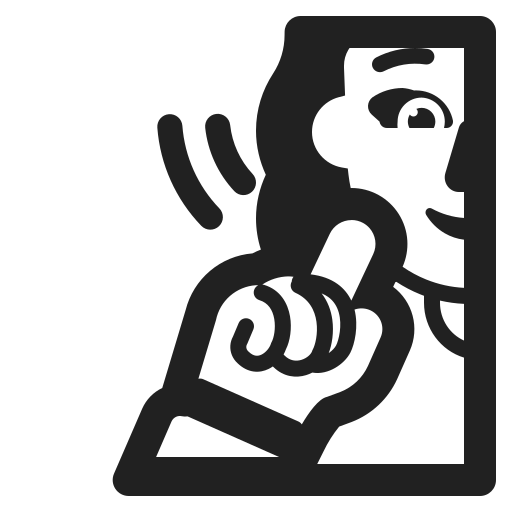
man deaf high contrast default